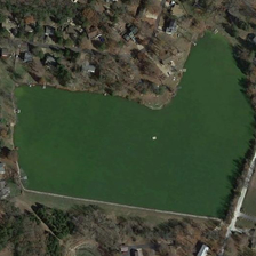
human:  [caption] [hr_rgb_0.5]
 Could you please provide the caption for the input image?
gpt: There are many grey roofed houses near the pond.

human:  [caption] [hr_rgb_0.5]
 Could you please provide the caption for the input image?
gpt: There is a lot of gray roof houses near the pond.

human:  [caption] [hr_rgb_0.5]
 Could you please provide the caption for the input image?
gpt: There are many colorful roofs near the swimming pool.

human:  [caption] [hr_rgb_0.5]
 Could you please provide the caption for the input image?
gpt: There are many grey houses near the lake.

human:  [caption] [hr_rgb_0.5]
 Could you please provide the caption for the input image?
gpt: There's a lot of gray houses by the lake.